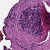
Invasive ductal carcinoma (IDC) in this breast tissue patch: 0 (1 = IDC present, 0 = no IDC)